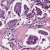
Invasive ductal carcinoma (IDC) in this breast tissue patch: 1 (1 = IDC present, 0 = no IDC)